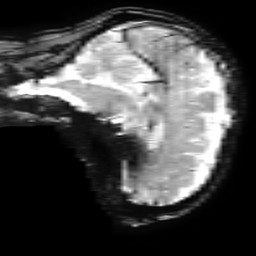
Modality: T2starw
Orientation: sagittal
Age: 49
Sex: female
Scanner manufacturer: ge
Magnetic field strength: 3 T
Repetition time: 0.65 s
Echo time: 0.02 s